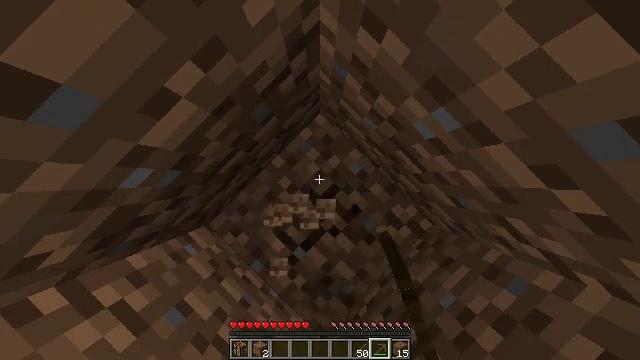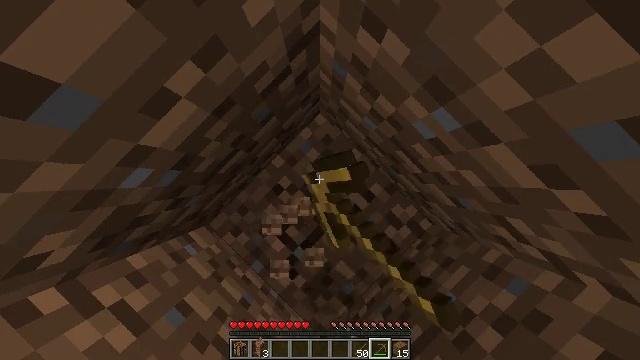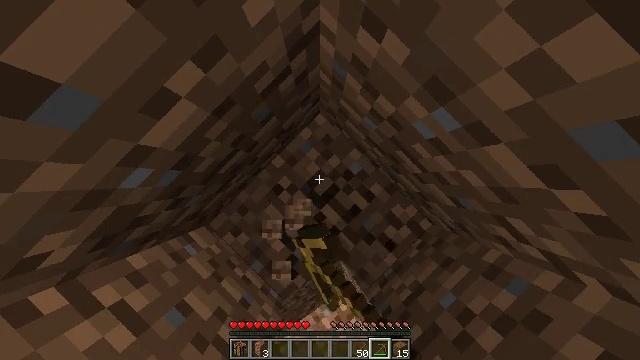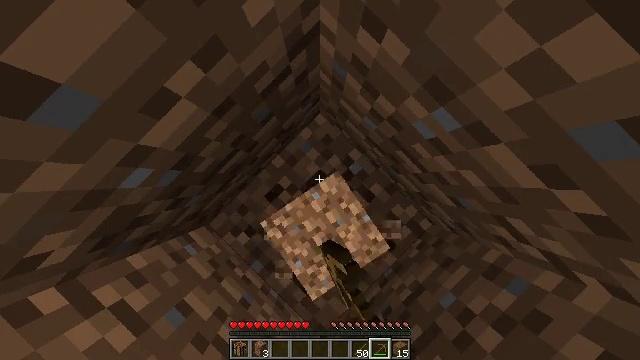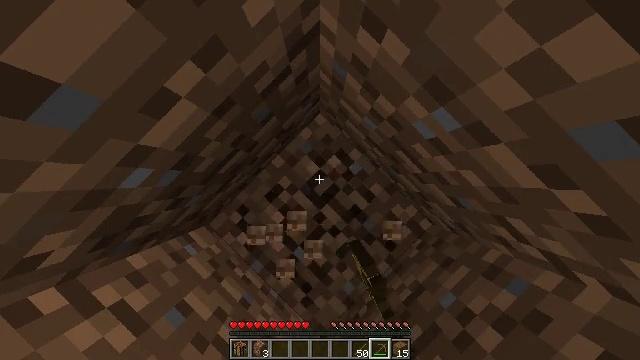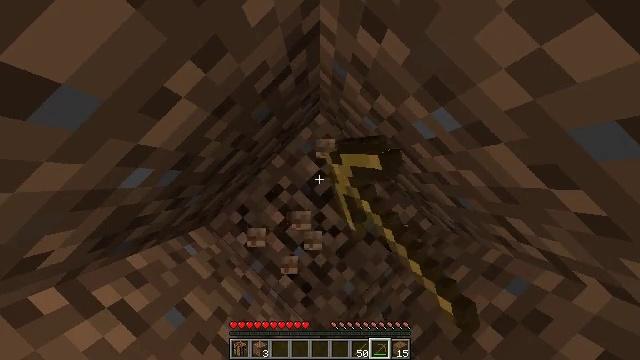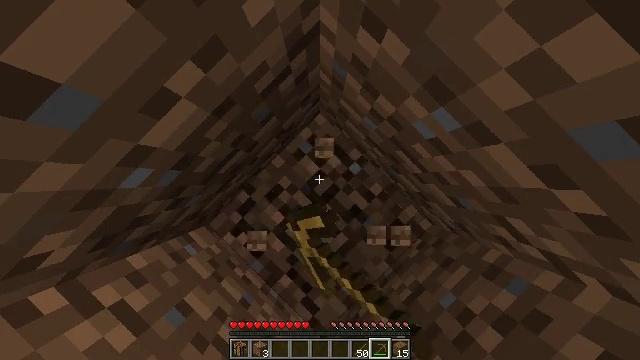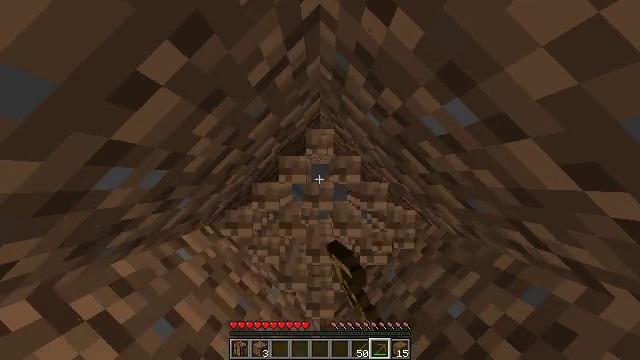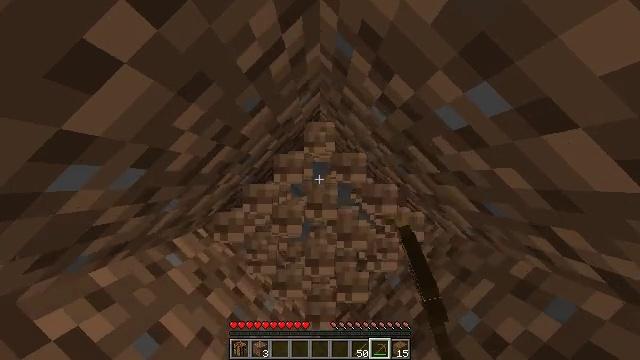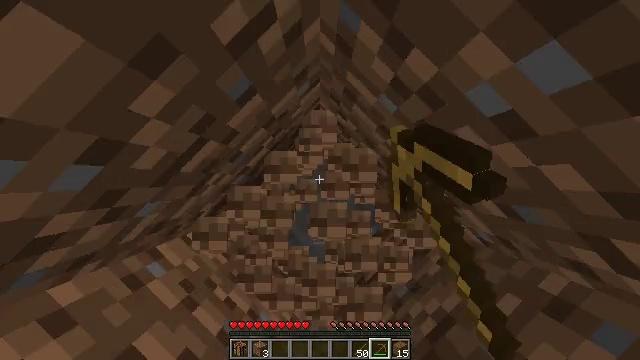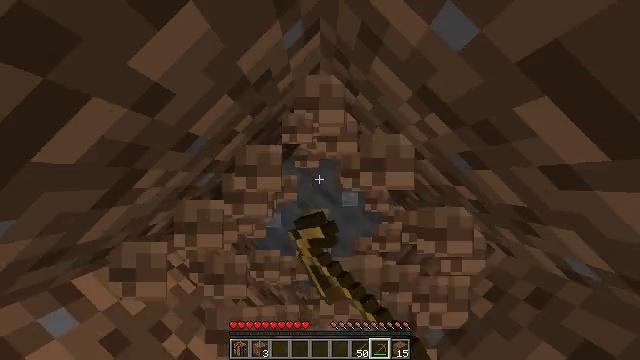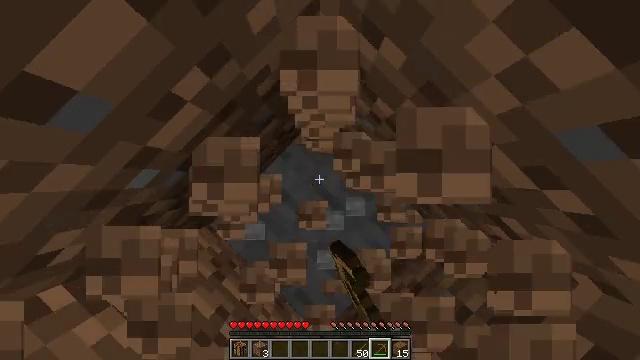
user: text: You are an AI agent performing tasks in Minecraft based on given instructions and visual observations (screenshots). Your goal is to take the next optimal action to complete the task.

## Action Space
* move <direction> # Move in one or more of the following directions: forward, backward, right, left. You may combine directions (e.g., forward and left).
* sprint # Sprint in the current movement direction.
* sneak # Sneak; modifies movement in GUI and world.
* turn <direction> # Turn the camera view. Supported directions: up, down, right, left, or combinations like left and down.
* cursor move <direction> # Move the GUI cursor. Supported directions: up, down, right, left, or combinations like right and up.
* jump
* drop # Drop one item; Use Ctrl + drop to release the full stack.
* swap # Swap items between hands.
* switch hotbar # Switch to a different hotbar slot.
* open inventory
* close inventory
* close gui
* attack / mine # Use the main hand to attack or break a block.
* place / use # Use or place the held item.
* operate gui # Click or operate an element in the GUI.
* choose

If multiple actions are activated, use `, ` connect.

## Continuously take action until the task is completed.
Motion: motion action
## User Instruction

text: Gather dirt.
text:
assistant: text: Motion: attack / mine
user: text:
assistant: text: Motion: attack / mine
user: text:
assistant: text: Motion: attack / mine
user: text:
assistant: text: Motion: attack / mine
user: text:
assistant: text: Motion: attack / mine
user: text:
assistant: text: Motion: attack / mine
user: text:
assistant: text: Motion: attack / mine
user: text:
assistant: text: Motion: attack / mine
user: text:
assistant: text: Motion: attack / mine
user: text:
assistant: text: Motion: attack / mine
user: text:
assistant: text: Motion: attack / mine
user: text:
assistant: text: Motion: attack / mine